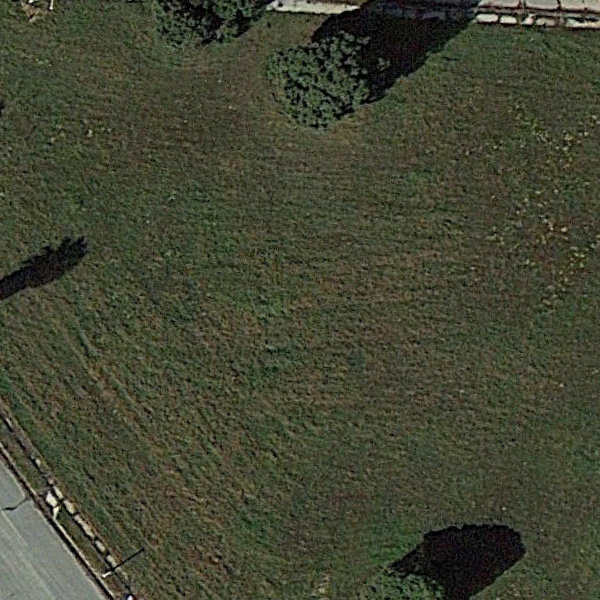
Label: Meadow